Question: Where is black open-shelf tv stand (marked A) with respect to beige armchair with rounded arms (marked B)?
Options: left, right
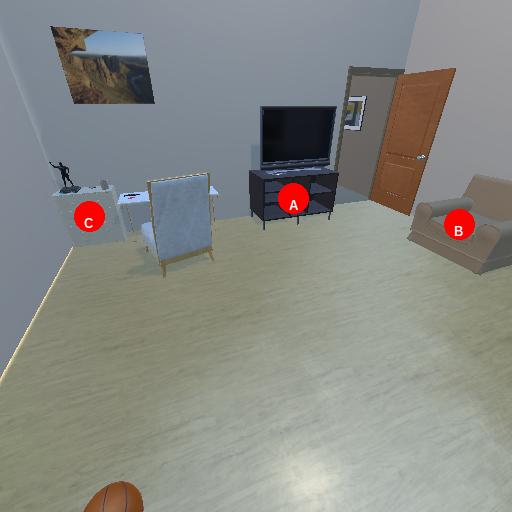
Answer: left